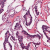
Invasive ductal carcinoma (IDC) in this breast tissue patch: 1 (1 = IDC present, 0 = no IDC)